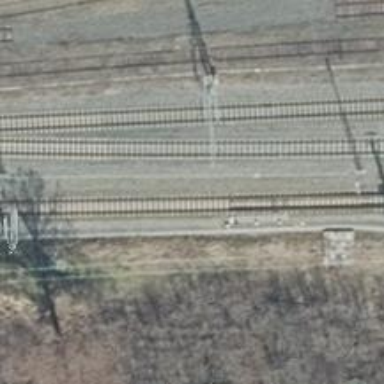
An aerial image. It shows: Railway switch.